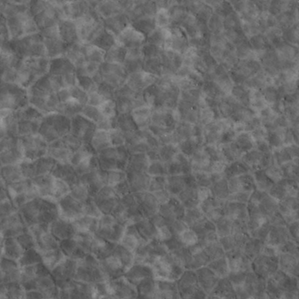
Label: non_frost